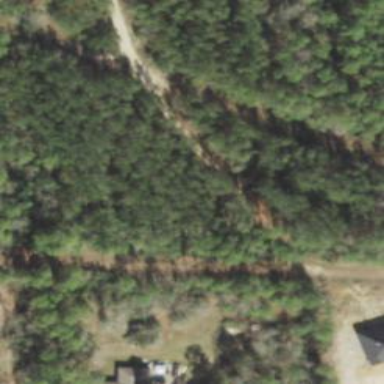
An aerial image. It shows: Forest with needle-leaved trees.